Chest X-ray:
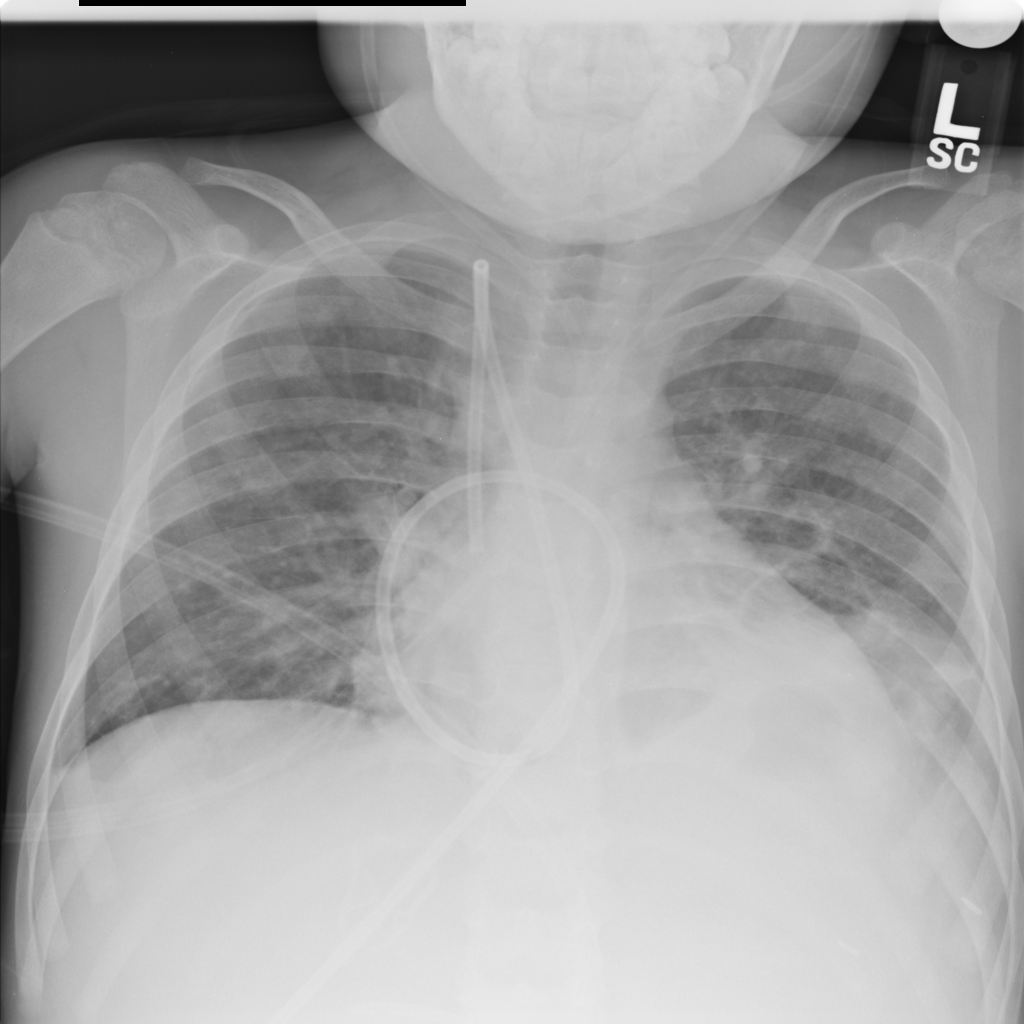
Findings: Consolidation, Effusion
No abnormal finding: no